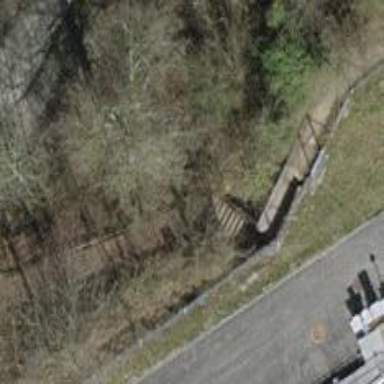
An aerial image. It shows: Set of concrete steps.